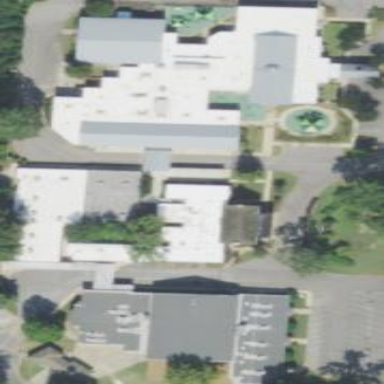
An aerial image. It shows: School building.